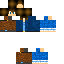
A male human skin with medium skin, wearing brown long hair dressed in a blue hoodie and brown pants, featuring a closed mouth.